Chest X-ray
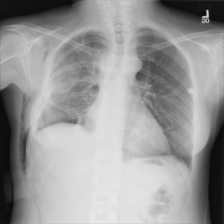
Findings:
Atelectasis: negative
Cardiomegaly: negative
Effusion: negative
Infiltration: negative
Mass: negative
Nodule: negative
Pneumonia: negative
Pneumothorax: negative
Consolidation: negative
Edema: negative
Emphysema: positive
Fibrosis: negative
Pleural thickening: negative
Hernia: negative